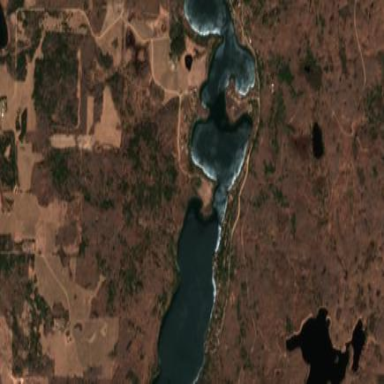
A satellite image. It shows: Serene lake.